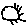
Label: sun